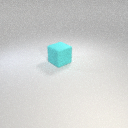
large cyan rubber cube